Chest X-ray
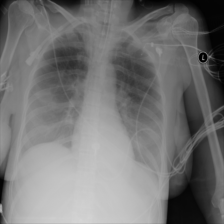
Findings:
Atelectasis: negative
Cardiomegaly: negative
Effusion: negative
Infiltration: negative
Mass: negative
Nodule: negative
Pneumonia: negative
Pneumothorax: negative
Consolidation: positive
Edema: negative
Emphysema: negative
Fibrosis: negative
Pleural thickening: negative
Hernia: negative